Question: I have modified '<input type="submit">' to look like a hyperlink.
'''
input[type="submit"].searchitem {
background: none;
border: none;
color: blue;
cursor: pointer;
padding: 0px;
}
input[type="submit"].searchitem:hover {
text-decoration: underline;
}
'''
'''
<c:forEach var="searchItem" items="${searchResults}">
<form action="view-schedule.jsp" method="post">
<input type="hidden" name="movieid" value="${searchItem.movieId}" />
<input type="submit" value="${searchItem.movieTitle}" class="searchitem" />
</form>
</c:forEach>
'''
'''
<form method="post" action="view-schedule.jsp">
<input type="hidden" value="4" name="movieid"></input>
<input class="searchitem" type="submit" value="INSURGENT"></input>
</form>
<form method="post" action="view-schedule.jsp">
<input type="hidden" value="2" name="movieid"></input>
<input class="searchitem" type="submit" value="INTERSTELLAR"></input>
</form>
<form method="post" action="view-schedule.jsp">
<input type="hidden" value="9" name="movieid"></input>
<input class="searchitem" type="submit" value="MINIONS"></input>
</form>
<form method="post" action="view-schedule.jsp">
<input type="hidden" value="6" name="movieid"></input>
<input class="searchitem" type="submit" value="MOCKINGJAY: PART I"></input>
</form>
<form method="post" action="view-schedule.jsp">
<input type="hidden" value="3" name="movieid"></input>
<input class="searchitem" type="submit" value="PENGUINS OF MADAGASCAR"></input>
</form>
<form method="post" action="view-schedule.jsp">
<input type="hidden" value="8" name="movieid"></input>
<input class="searchitem" type="submit" value="WHITE BIRD IN A BLIZZARD"></input>
</form>
'''

But it's displaying a blank space between the search results. I don't think I have a '<br />' anywhere.
(It was working okay with scriptlet for-each, but I am trying to convert to JSTL).
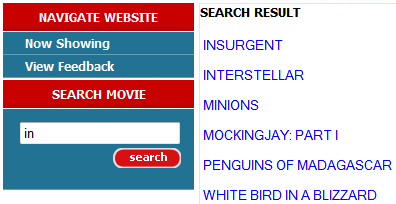
Answer: As there is no style applicable to 'form', it has 'margin-bottom' from
like
'''
form {
margin-bottom: 1em;
}
'''
replace this with below for good look
'''
form {
margin-bottom: 5px;
}
'''
Try this
'''
<html>
<head>
<title>Test Line Break</title>
<style>
form{
margin-bottom:5px;
}
input[type="submit"].searchitem {
background: none;
border: none;
color: blue;
cursor: pointer;
padding: 0px;
}
input[type="submit"].searchitem:hover {
text-decoration: underline;
}
</style>
</head>
<body>
<form method="post" action="view-schedule.jsp">
<input type="hidden" value="2" name="movieid"></input>
<input class="searchitem" type="submit" value="INTERSTELLAR"></input>
</form>
<form method="post" action="view-schedule.jsp">
<input type="hidden" value="2" name="movieid"></input>
<input class="searchitem" type="submit" value="INTERSTELLAR"></input>
</form>
</body>
</html>
'''
That's why u get breaks in button.